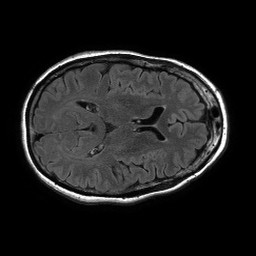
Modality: FLAIR
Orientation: axial
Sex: female
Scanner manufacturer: philips
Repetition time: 11 s
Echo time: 0.125 s